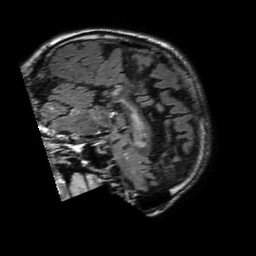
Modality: FLAIR
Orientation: sagittal
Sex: male
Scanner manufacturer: philips
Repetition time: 11 s
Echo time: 0.125 s